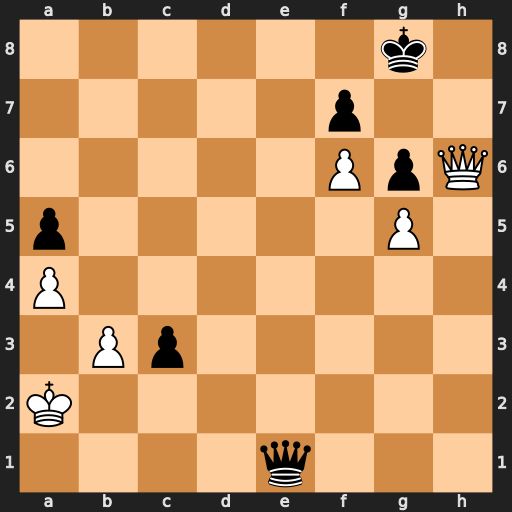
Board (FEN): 6k1/5p2/5PpQ/p5P1/P7/1Pp5/K7/4q3
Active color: w
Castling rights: -
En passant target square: -
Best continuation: Qg7#